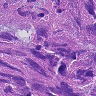
Metastatic tissue present: yes